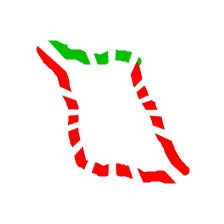
Shape: parallelogram